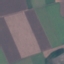
Land use / land cover class: AnnualCrop